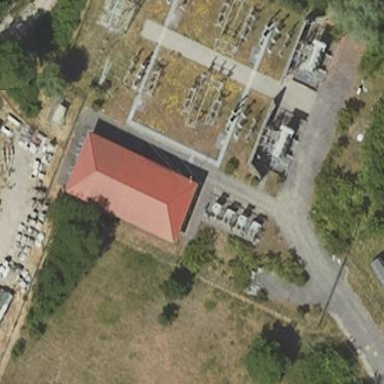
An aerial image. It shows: Outdoor power substation surrounded by fence. The substation operates at the distribution level.